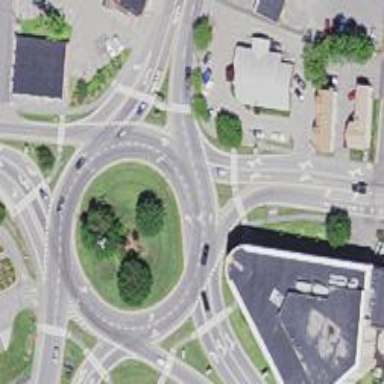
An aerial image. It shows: Primary highway intersecting roundabout.